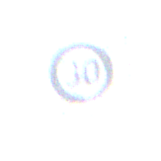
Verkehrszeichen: EndeZone30
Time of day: Midday
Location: Outdoor (Nature)
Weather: PartlyCloudy
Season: NotSpecified
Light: Natural